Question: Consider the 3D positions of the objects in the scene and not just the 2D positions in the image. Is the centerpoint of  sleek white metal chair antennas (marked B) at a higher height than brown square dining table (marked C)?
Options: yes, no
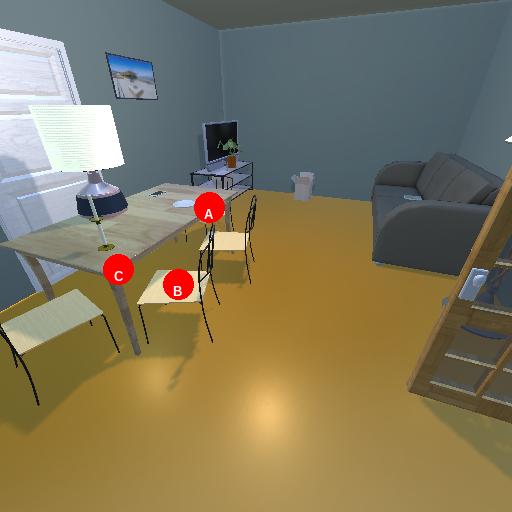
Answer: yes